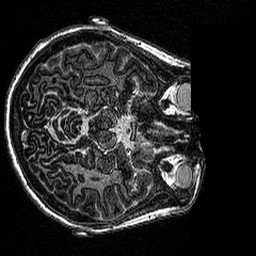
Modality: MP2RAGE
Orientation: axial
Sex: female
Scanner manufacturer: siemens
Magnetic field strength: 3 T
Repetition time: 5 s
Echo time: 0.00292 s